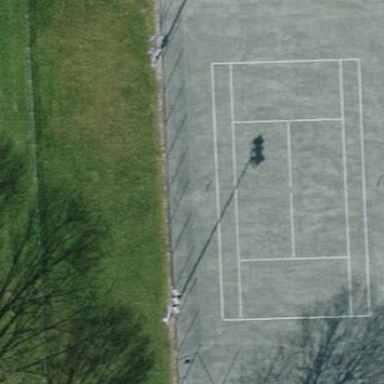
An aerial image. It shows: Sandy tennis court in leisure land pitch.